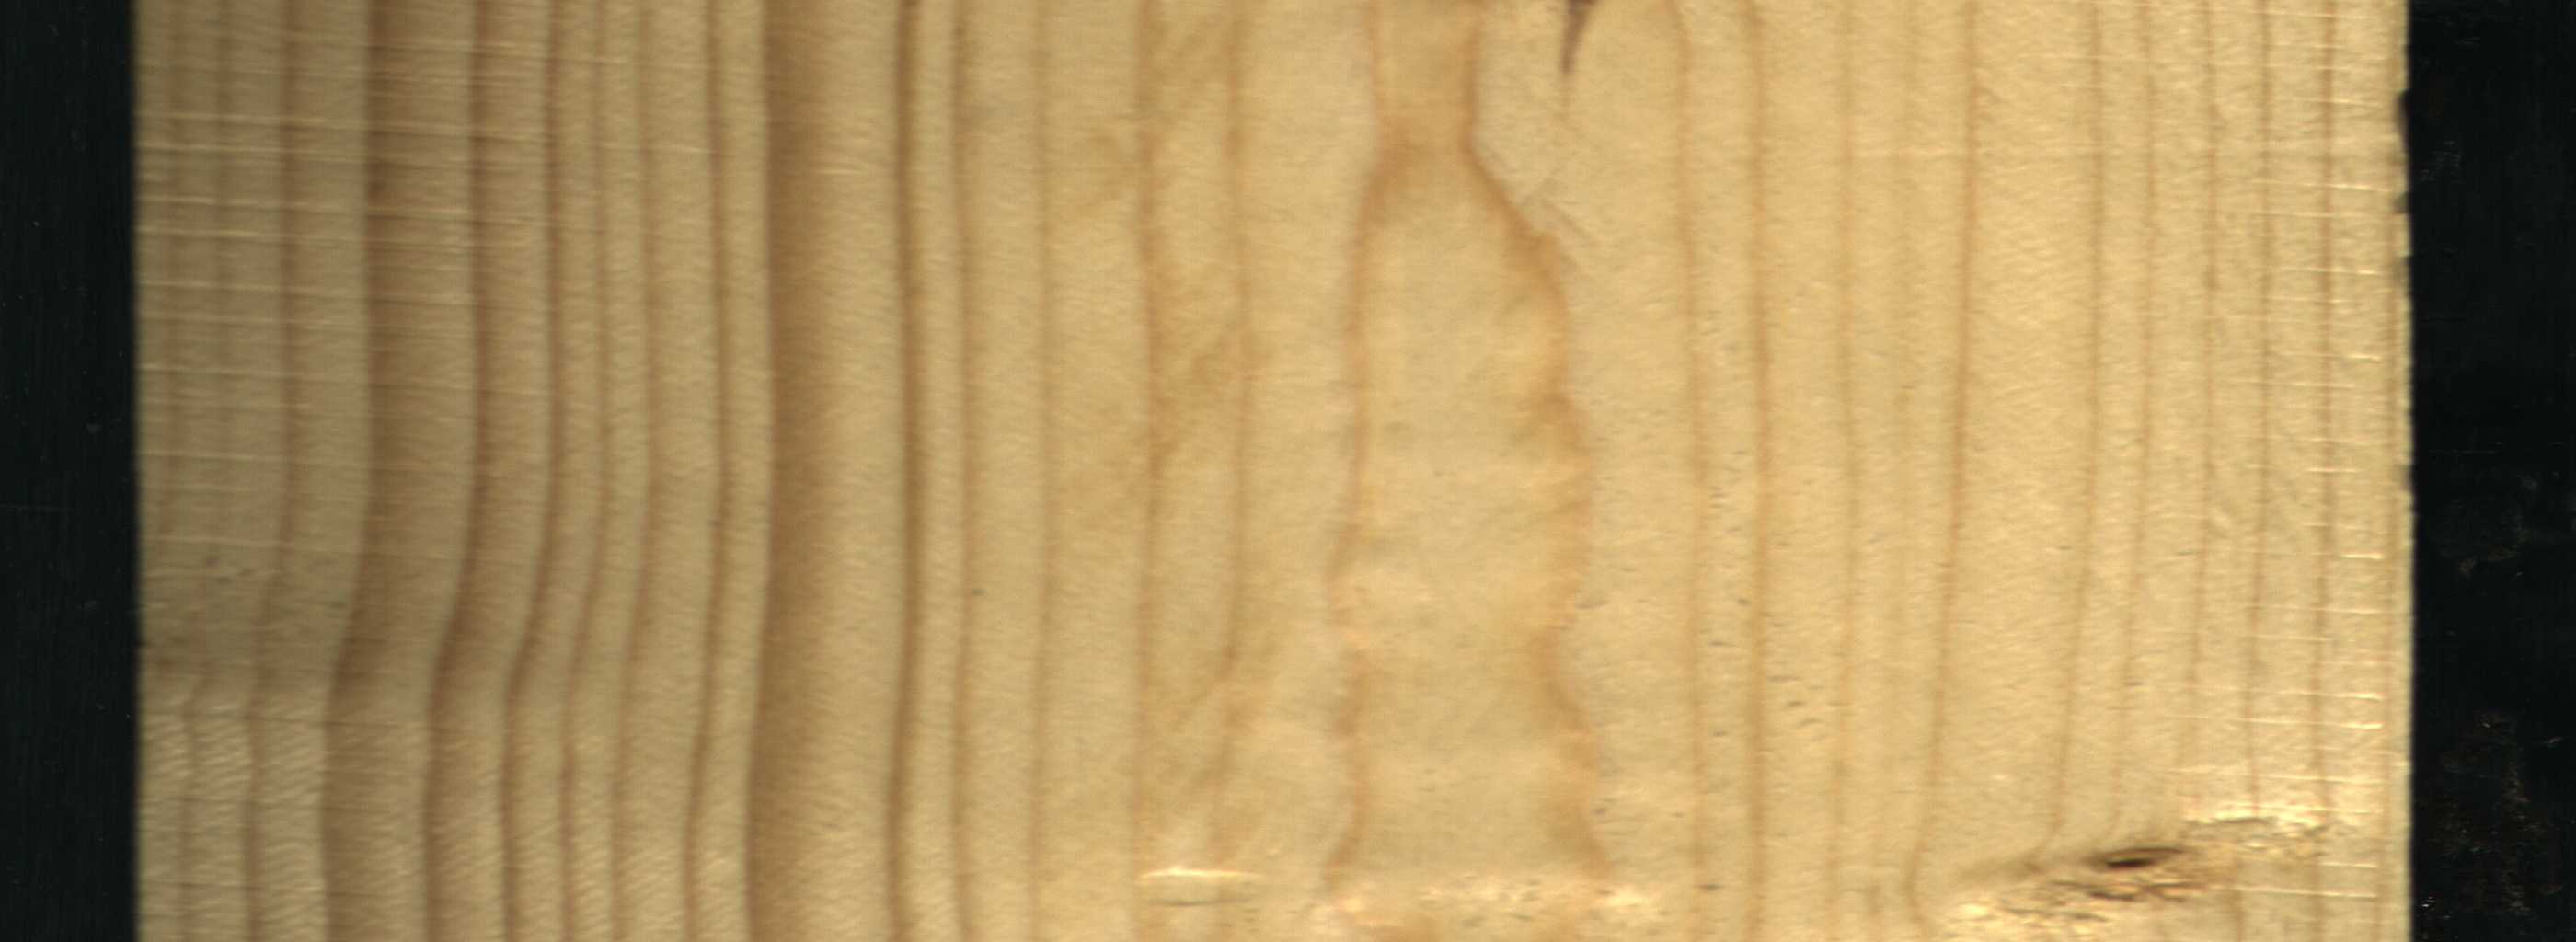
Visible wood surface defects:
Live_Knot